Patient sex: M
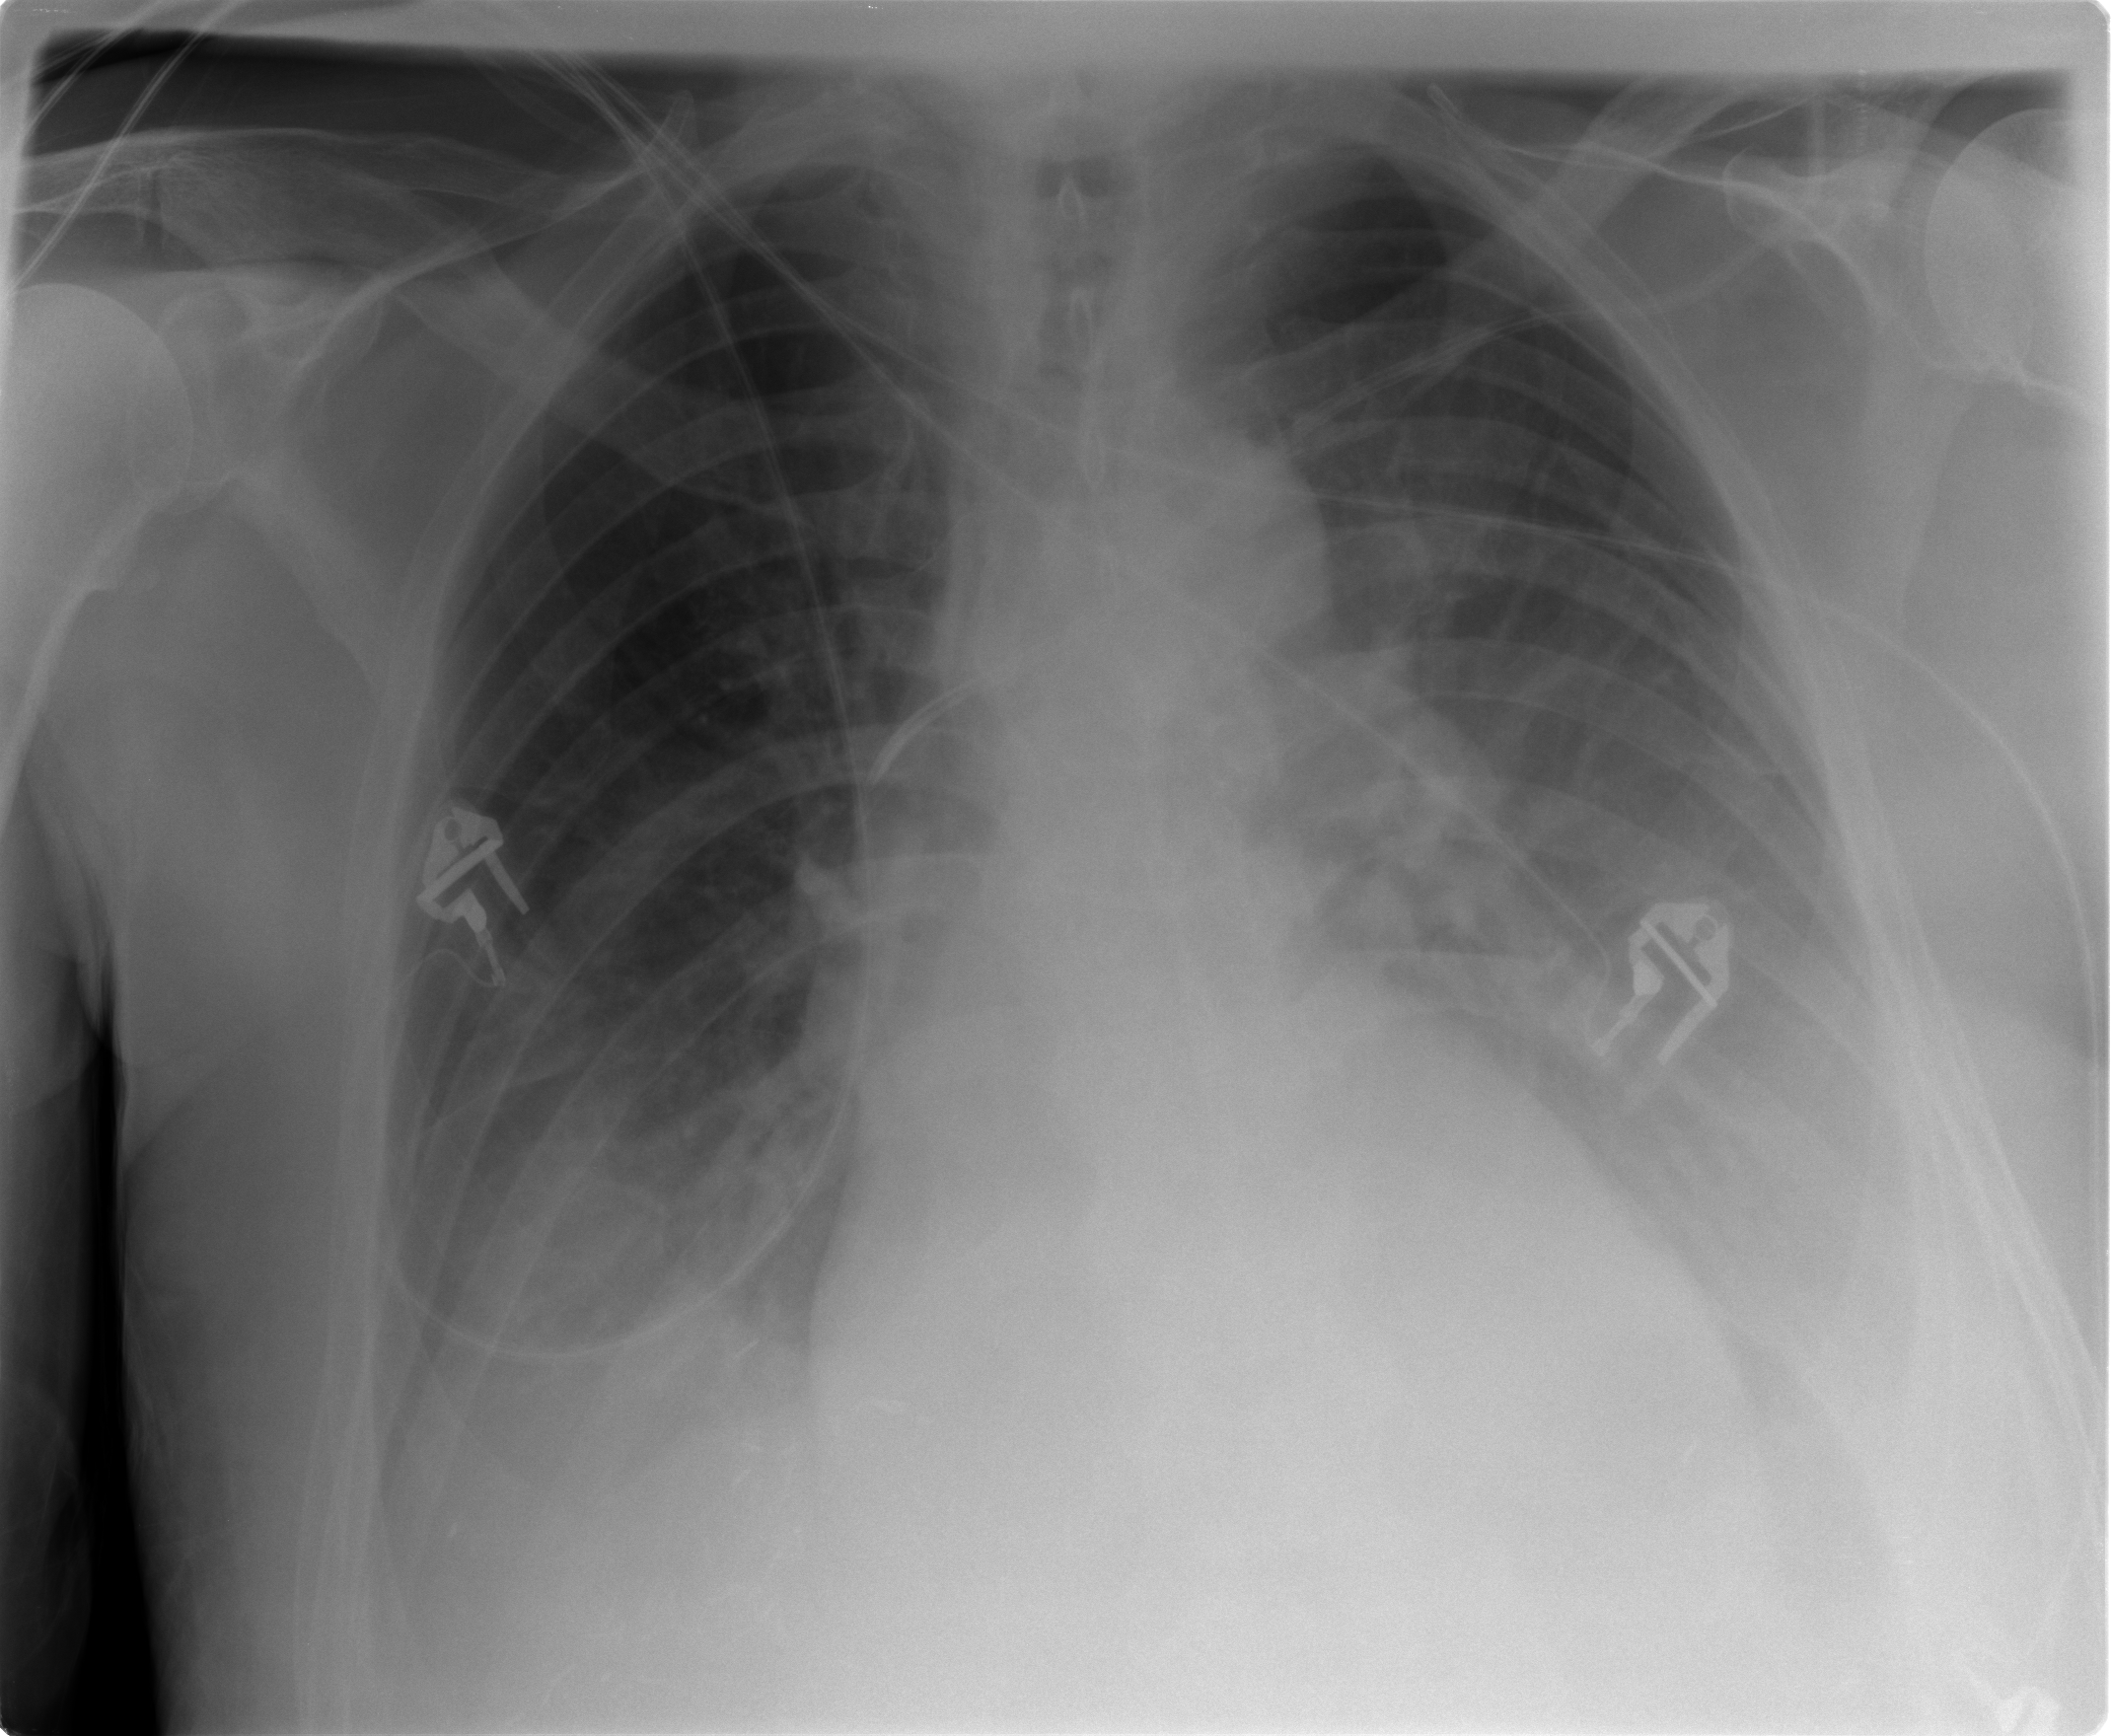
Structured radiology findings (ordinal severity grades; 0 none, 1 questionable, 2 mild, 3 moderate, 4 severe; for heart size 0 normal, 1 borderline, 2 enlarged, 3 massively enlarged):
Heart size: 0
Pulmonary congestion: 2
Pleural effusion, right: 2
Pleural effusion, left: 2
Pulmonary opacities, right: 0
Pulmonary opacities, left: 0
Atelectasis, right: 2
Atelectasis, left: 2